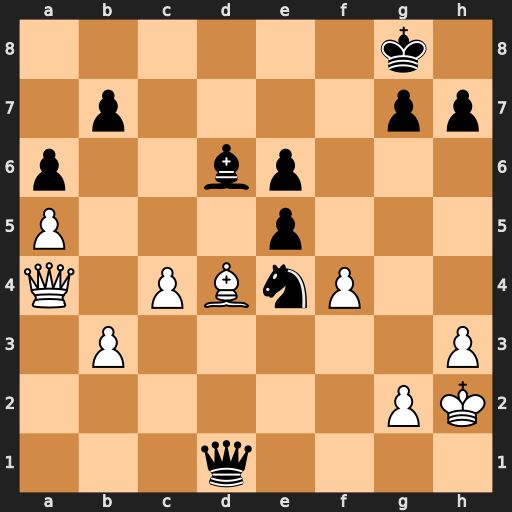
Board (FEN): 6k1/1p4pp/p2bp3/P3p3/Q1PBnP2/1P5P/6PK/3q4
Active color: w
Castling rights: -
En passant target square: -
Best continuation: Qe8+ Bf8 Qxe6+